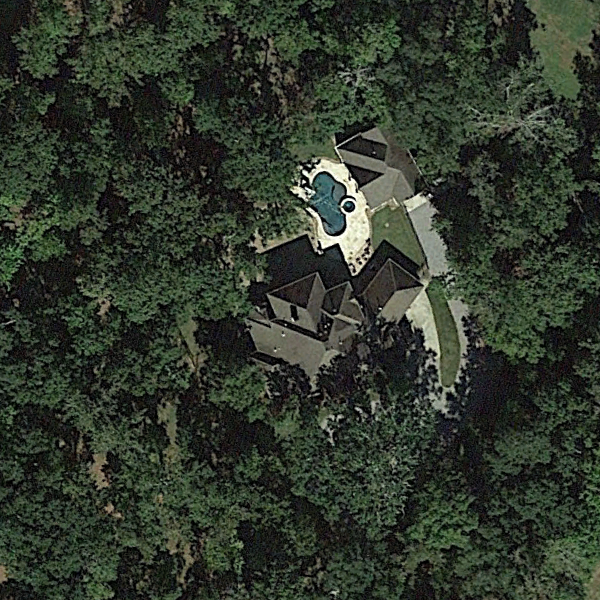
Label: SparseResidential